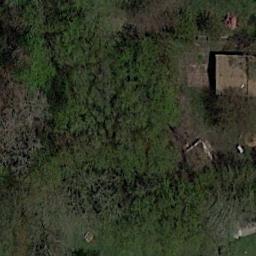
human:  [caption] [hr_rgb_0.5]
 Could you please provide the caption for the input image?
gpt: The forest is next to the house .

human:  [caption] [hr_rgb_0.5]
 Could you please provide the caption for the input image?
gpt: The forest has some houses and a lot of dark green trees .

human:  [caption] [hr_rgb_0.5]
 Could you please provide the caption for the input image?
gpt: Whole ground is covered with vegetation .

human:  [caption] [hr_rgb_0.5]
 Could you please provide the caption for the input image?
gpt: Many sparse green trees are in a forest beside some buildings .

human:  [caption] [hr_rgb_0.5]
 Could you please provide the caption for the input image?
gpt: There are two brown buildings beside the green forest .